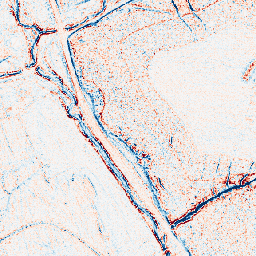
Category: edge_preserving
Decomposition family: anisotropic_diffusion
Decomposition parameters: iterations: 5
kappa: 100
gamma: 0.1
Upsampling method: area
Upsampling parameters: scale: 4
Upsampling scale: 4